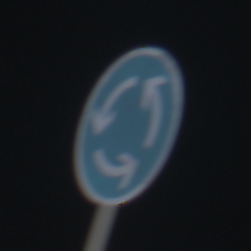
Verkehrszeichen: Kreisverkehr
Umgebung: Outdoor, Urban
Tageszeit: SunriseSunset
Wetter: PartlyCloudy
Licht: Natural
Jahreszeit: NotSpecified
Kontrast: LowContrast